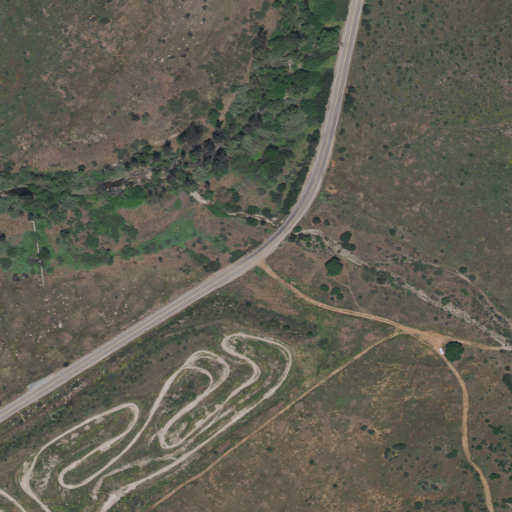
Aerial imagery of valley in California named Little Cedar Canyon containing shrub, open development, woody wetlands, grassland, and low intensity development